Question: I'm trying to transfer Emails from Outlook to an Eclipse RCP application via drag and drop. Using this <URL> I found out that the following native types are transfered during the drag and drop operation from Outlook 2010 to Java:

I need the full message body, therefore the provided text during the drag and drop operation is not enough. I have tried to extend <URL> are native C structs. I tried to read them out using JNA, but JNA fails to convert the C struct into an object of my Structure class.
I have two questions:
1. What's wrong with my JNA code?
2. Does someone know a better way to read out native drag and drop structures in java?
Code from extended ByteArrayTransfer class:
'''
public class FileGroupDescriptor extends Structure {
public int cItems;
public FileDescriptor[] fgd;
public FileGroupDescriptor() {
super();
}
public FileGroupDescriptor(Pointer pointer) {
super(pointer);
}
}
public Object nativeToJava(TransferData transferData) {
if (transferData.type == 49478) {
Native.setProtected(true);
byte[] buffer = (byte[]) super.nativeToJava(transferData);
Memory memory = new Memory(buffer.length);
memory.write(0, buffer, 0, buffer.length - 1);
Pointer p = memory.getPointer(0);
FileGroupDescriptor groupDescriptor = new FileGroupDescriptor(p);
System.out.println(groupDescriptor.cItems);
}
return "";
}
'''
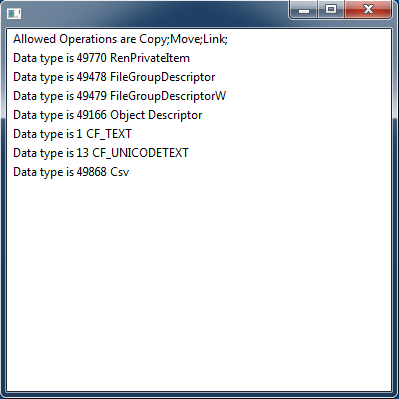
Answer: Nominally, this is how you need to initialize the JNA structure.
'''
public class FileGroupDescriptor extends Structure {
public int cItems;
public FileDescriptor[] fgd;
public FileGroupDescriptor(Pointer pointer) {
super(pointer);
this.cItems = pointer.readInt(0);
this.fgd = new FileDescriptor[this.cItems];
this.read();
}
}
'''
That should be sufficient to provide the information you're looking for in the 'fgd' field. You should also write the entire 'byte[]' length into memory; not sure why you're omitting the last byte (this isn't a C string).